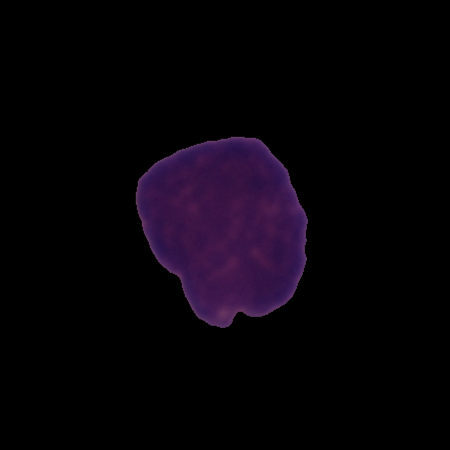
Label: cancer